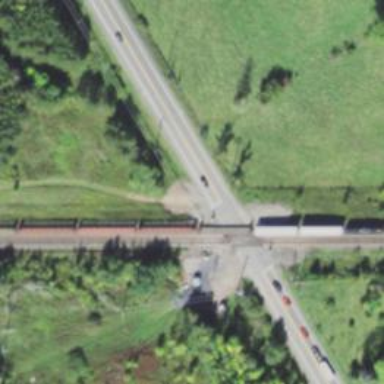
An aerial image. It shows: Railway level crossing.